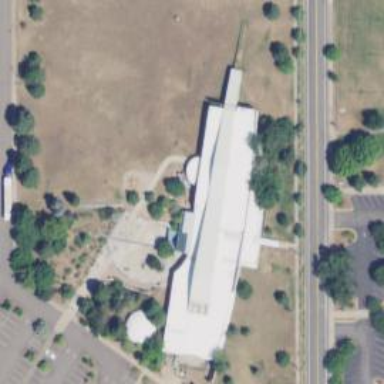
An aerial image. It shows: Museum building.